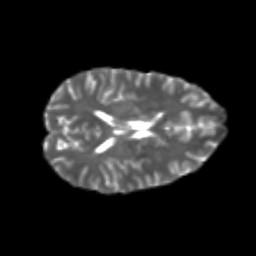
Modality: T2w
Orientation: axial
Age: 22
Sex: female
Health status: healthy
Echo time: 0.074 s